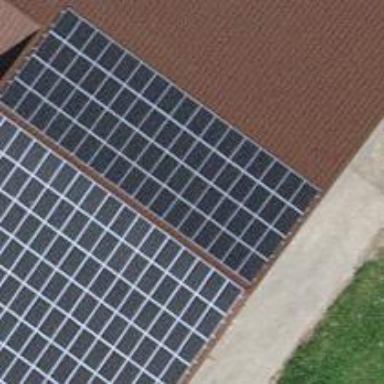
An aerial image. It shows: Solar power generator utilizing photovoltaic technology with solar photovoltaic panels.